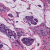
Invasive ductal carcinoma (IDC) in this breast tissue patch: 0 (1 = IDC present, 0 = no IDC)